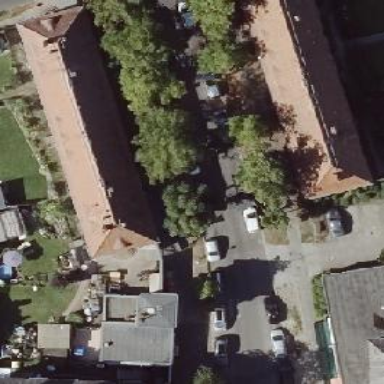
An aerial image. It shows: Terrace building.